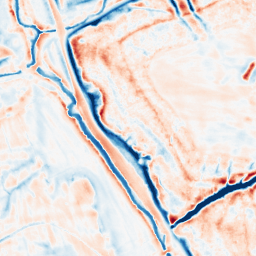
Category: edge_preserving
Decomposition family: bilateral
Decomposition parameters: d: 21
sigma_color: 150
sigma_space: 100
Upsampling method: linear_exact
Upsampling parameters: scale: 2
Upsampling scale: 2